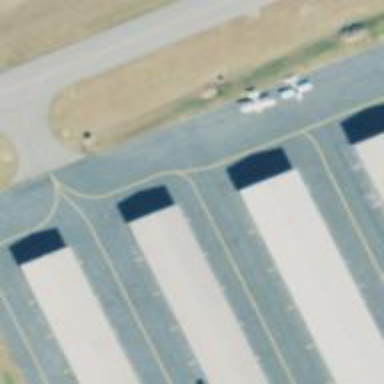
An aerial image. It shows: View of taxiway at the airport.